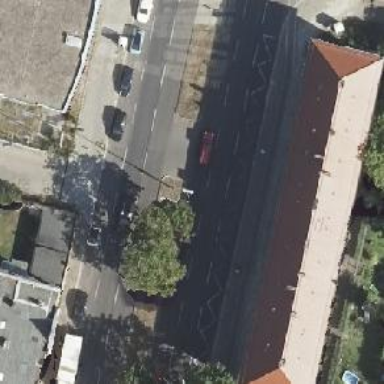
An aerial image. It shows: Public transport stop position.